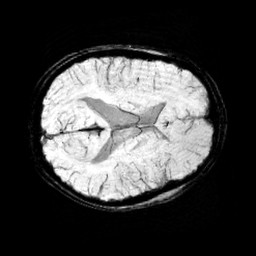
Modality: minIP
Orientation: axial
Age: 10
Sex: male
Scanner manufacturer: siemens
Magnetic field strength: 3 T
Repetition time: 0.027 s
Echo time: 0.02 s